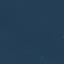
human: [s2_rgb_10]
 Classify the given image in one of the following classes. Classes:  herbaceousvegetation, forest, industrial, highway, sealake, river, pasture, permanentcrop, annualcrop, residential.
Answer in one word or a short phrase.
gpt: SeaLake